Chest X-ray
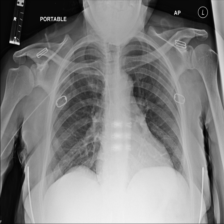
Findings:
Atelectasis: negative
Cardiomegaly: negative
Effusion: negative
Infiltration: negative
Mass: negative
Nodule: negative
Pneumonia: negative
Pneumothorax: negative
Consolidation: negative
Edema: negative
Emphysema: negative
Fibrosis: negative
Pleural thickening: negative
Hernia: negative